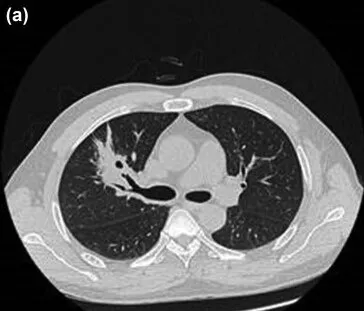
Images of chest CT enhanced scan. (a,b) Bronchial stenosis and occlusion in the right upper lobe of the lung.
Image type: radiology (ct)